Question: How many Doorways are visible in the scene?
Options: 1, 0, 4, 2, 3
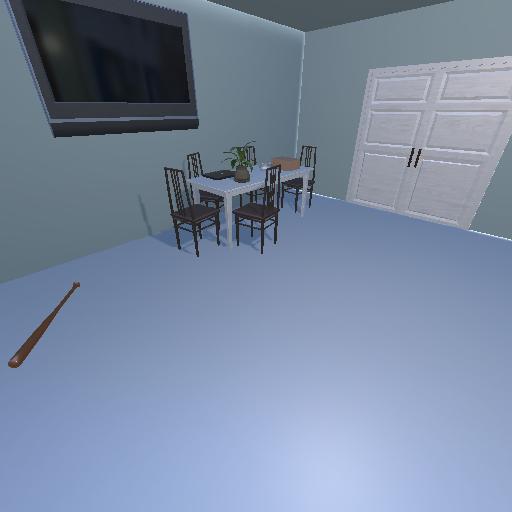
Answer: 1